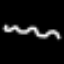
Label: squiggle